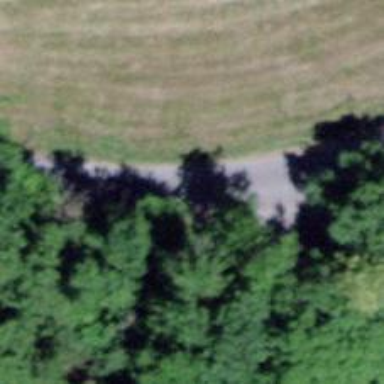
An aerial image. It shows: Unclassified road.